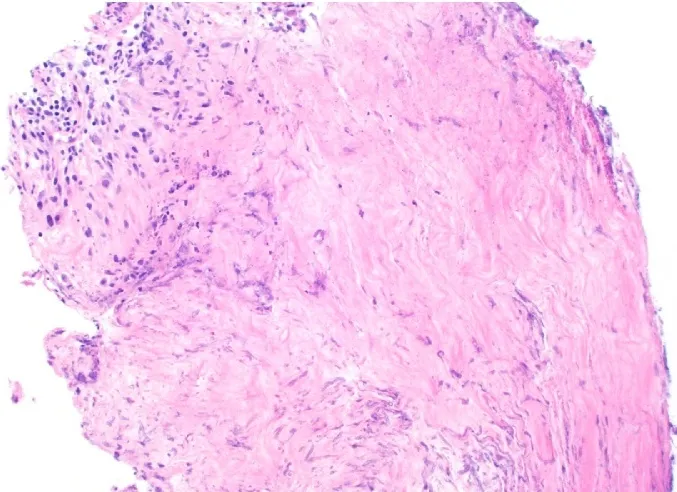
Right orbital apex tissue showing extensive necrosis and chronic inflammation (hematoxylin and eosin, 200x original magnification). A focus of faintly-staining, basophilic (purple-staining) invasive hyphae can be observed at the inferior portion of the tissue in this image (For interpretation of the references to colour in this figure legend, the reader is referred to the web version of this article).
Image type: pathology (h&e)